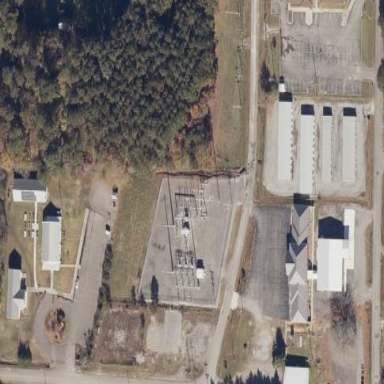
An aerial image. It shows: Distribution substation surrounded by fence.